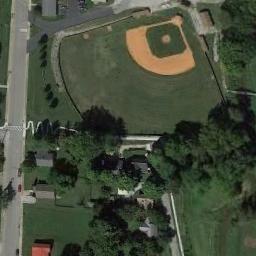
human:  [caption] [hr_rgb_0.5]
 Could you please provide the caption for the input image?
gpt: There is a baseball diamond in the grass surrounded by the houses, Forest and roads .

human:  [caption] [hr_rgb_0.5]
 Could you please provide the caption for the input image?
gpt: A baseball diamond is in the middle of grass next to some trees .

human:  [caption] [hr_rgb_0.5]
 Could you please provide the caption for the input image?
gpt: A baseball diamond on the lawn with some trees and some houses beside .

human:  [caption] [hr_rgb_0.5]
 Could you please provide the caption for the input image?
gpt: There is a muddy path by the baseball field .

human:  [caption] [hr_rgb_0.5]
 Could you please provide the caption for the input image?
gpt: A road is next to the baseball diamond .